Question: Hello I have a big database from where I take like 1500 values in order to show in a chart.
My issues is that it takes a long time to display all the points, I think is because of animation settings.
How can I change the speed of the animation or is there a way to display the points faster?
'''
<UserControl x:Class="Ipte.UI.Pages.StatisticsPage"
xmlns="http://schemas.microsoft.com/winfx/2006/xaml/presentation"
xmlns:x="http://schemas.microsoft.com/winfx/2006/xaml"
xmlns:d="http://schemas.microsoft.com/expression/blend/2008"
xmlns:mc="http://schemas.openxmlformats.org/markup-compatibility/2006"
xmlns:gcl="clr-namespace:GuiControlLibrary;assembly=GuiControlLibrary"
xmlns:toolkit="http://schemas.microsoft.com/wpf/2008/toolkit"
xmlns:time="clr-namespace:Ipte.UI"
xmlns:chartToolkit="clr-namespace:System.Windows.Controls.DataVisualization.Charting;assembly=System.Windows.Controls.DataVisualization.Toolkit"
mc:Ignorable="d"
Height="800" Width="1200">
<UserControl.Resources>
<Style x:Key="Scater" TargetType="chartToolkit:ScatterDataPoint">
<Setter Property="Template">
<Setter.Value>
<ControlTemplate TargetType="chartToolkit:ScatterDataPoint">
<Viewbox x:Name="viewbox">
<!--<Ellipse Width="1" Height="1" Fill="Black"/>-->
</Viewbox>
</ControlTemplate>
</Setter.Value>
</Setter>
<Setter Property="Width" Value="4"/>
<Setter Property="Height" Value="4"/>
</Style>
</UserControl.Resources>
<Grid>
<Grid.ColumnDefinitions>
<ColumnDefinition Width="Auto"/>
<ColumnDefinition Width="*"/>
</Grid.ColumnDefinitions>
<Grid x:Name="filterGrid" Grid.Column="0" Margin="4">
<StackPanel>
<TextBlock Text="" Margin="2"/>
<toolkit:DatePicker x:Name="dpStartDate" Margin="2" />
<time:TimePicker x:Name="tpStartTime" Margin="2"/>
<TextBlock Text="End date &amp; time:" Margin="2"/>
<toolkit:DatePicker x:Name="dpEndDate" Margin="2"/>
<time:TimePicker x:Name="tpEndTime" Margin="2"/>
<gcl:GuiGroupBox Header="Select router" BorderBrush="LightGray">
<UniformGrid Rows="2" Columns="2">
<CheckBox x:Name="cbEr11" Content="ER 1.1" Margin="2"/>
<CheckBox x:Name="cbEr12" Content="ER 1.2" Margin="2"/>
<CheckBox x:Name="cbEr21" Content="ER 2.1" Margin="2"/>
<CheckBox x:Name="cbEr22" Content="ER 2.1" Margin="2"/>
</UniformGrid>
</gcl:GuiGroupBox>
<TextBlock Text="" Margin="2"/>
<ComboBox x:Name="cmbGoodBad" Margin="2"/>
<TextBlock Text="" Margin="2"/>
<TextBox x:Name="" Margin="2"/>
<TextBlock Text="" Margin="2"/>
<TextBox x:Name="" Margin="2"/>
<gcl:GuiGroupBox Header="Select value" BorderBrush="LightGray">
<StackPanel>
<RadioButton x:Name="combValueA" Content="Value A" Margin="2"/>
<RadioButton x:Name="combValueB" Content="Value B" Margin="2"/>
<RadioButton x:Name="combValueC" Content="Value C" Margin="2"/>
</StackPanel>
</gcl:GuiGroupBox>
<Button x:Name="btnResetFilters" Content="Reset filters" Margin="2 10 2 2" Click="ResetFilters_Click"/>
<Button x:Name="btnUpdateChart" Content="Update Chart" Margin="2 2 2 2" Click="UpdateChartAndFilters_Click"/>
<Button x:Name="btnLoadFile" Content="Load file..." Grid.Column="0" VerticalAlignment="Top" Margin="2" Visibility="Visible" Click="OpenFile_Click"/>
</StackPanel>
<Button x:Name="deleteDatabase" Content="Delete database" Grid.Column="0" VerticalAlignment="Bottom" Margin="2" Click="deleteDatabase_Click"/>
</Grid>
<chartToolkit:Chart Grid.Column="1" x:Name="dataChart">
<chartToolkit:Chart.Series>
<chartToolkit:ScatterSeries x:Name="scatterSeries"
ItemsSource="{Binding}"
DependentValueBinding="{Binding Path=Value}"
IndependentValueBinding="{Binding Path=Key}"
IsSelectionEnabled="False"
AnimationSequence="Simultaneous">
<chartToolkit:ScatterSeries.IndependentAxis>
<chartToolkit:DateTimeAxis Orientation="X" Title="Time"/>
</chartToolkit:ScatterSeries.IndependentAxis>
<chartToolkit:ScatterSeries.DependentRangeAxis>
<chartToolkit:LinearAxis Orientation="Y" Title="Points" x:Name="yAxis"/>
</chartToolkit:ScatterSeries.DependentRangeAxis>
</chartToolkit:ScatterSeries>
<chartToolkit:LineSeries x:Name="lineSeriesMax"
Title="Maximum"
ItemsSource="{Binding}"
DependentValueBinding="{Binding Path=Value}"
IndependentValueBinding="{Binding Path=Key}">
</chartToolkit:LineSeries>
<chartToolkit:LineSeries x:Name="lineSeriesMin"
Title="Minimum"
ItemsSource="{Binding}"
DependentValueBinding="{Binding Path=Value}"
IndependentValueBinding="{Binding Path=Key}">
</chartToolkit:LineSeries>
<chartToolkit:LineSeries x:Name="lineSeriesAvg"
Title="Average"
ItemsSource="{Binding}"
DependentValueBinding="{Binding Path=Value}"
IndependentValueBinding="{Binding Path=Key}">
</chartToolkit:LineSeries>
</chartToolkit:Chart.Series>
</chartToolkit:Chart>
</Grid>
</UserControl>
'''
This is the way my points are displayed:

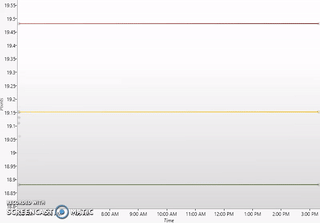
Answer: What contributes the most to slow down your chart is all the events generated to draw your series point-by-point as they are added to the view model collection. Adding them all at once solves that problem:
<URL>
Extend 'ObservableCollection' to support 'AddRange', as shown <URL>:
'''
public class ObservableCollectionRange<T> : ObservableCollection<T>
{
public void AddRange(IEnumerable<T> items)
{
this.CheckReentrancy();
foreach (var item in items)
this.Items.Add(item);
this.OnCollectionChanged(new NotifyCollectionChangedEventArgs(NotifyCollectionChangedAction.Reset));
}
}
'''
And then use it in your view model:
'''
public class MyViewModel
{
public ObservableCollectionRange<KeyValuePair<double, double>> Power { get; set; }
public ObservableCollectionRange<KeyValuePair<double, double>> PowerAvg { get; set; }
public MyViewModel()
{
Power = new ObservableCollectionRange<KeyValuePair<double, double>>();
PowerAvg = new ObservableCollectionRange<KeyValuePair<double, double>>();
}
public void Add(double x, double y)
{
Power.Add(new KeyValuePair<double, double>(x, y));
double xmin = Power.Min(kvp => kvp.Key);
double xmax = Power.Max(kvp => kvp.Key);
double ymin = Power.Min(kvp => kvp.Value);
double ymax = Power.Max(kvp => kvp.Value);
double yavg = Power.Average(kvp => kvp.Value);
PowerAvg.Clear();
PowerAvg.Add(new KeyValuePair<double, double>(xmin, yavg));
PowerAvg.Add(new KeyValuePair<double, double>(xmax, yavg));
}
public void AddRange(IEnumerable<KeyValuePair<double, double>> items)
{
Power.AddRange(items);
double xmin = Power.Min(kvp => kvp.Key);
double xmax = Power.Max(kvp => kvp.Key);
double ymin = Power.Min(kvp => kvp.Value);
double ymax = Power.Max(kvp => kvp.Value);
double yavg = Power.Average(kvp => kvp.Value);
PowerAvg.Clear();
PowerAvg.Add(new KeyValuePair<double, double>(xmin, yavg));
PowerAvg.Add(new KeyValuePair<double, double>(xmax, yavg));
}
}
'''
And at button click event:
'''
private void Button_Click(object sender, RoutedEventArgs e)
{
ShowPoints();
}
private void ShowPoints()
{
Random random = new Random();
ObservableCollection<KeyValuePair<double, double>> oc = new ObservableCollection<KeyValuePair<double, double>>();
for (int i = 1; i <= 1500; i++)
oc.Add(new KeyValuePair<double, double>(i, random.NextDouble()));
vm.AddRange(oc);
}
'''